Question: I am developing an ordering food widget for a restaurant website(Please see the attached picture below). I use iframe to display menus with scroll abled. And i have hide the scroll bar in css. But it is strange that there is a bar displayed on the right hand side and I have no idea that it is. Also, this bar appears only in Windows chrome, not in Mac chrome on safari.

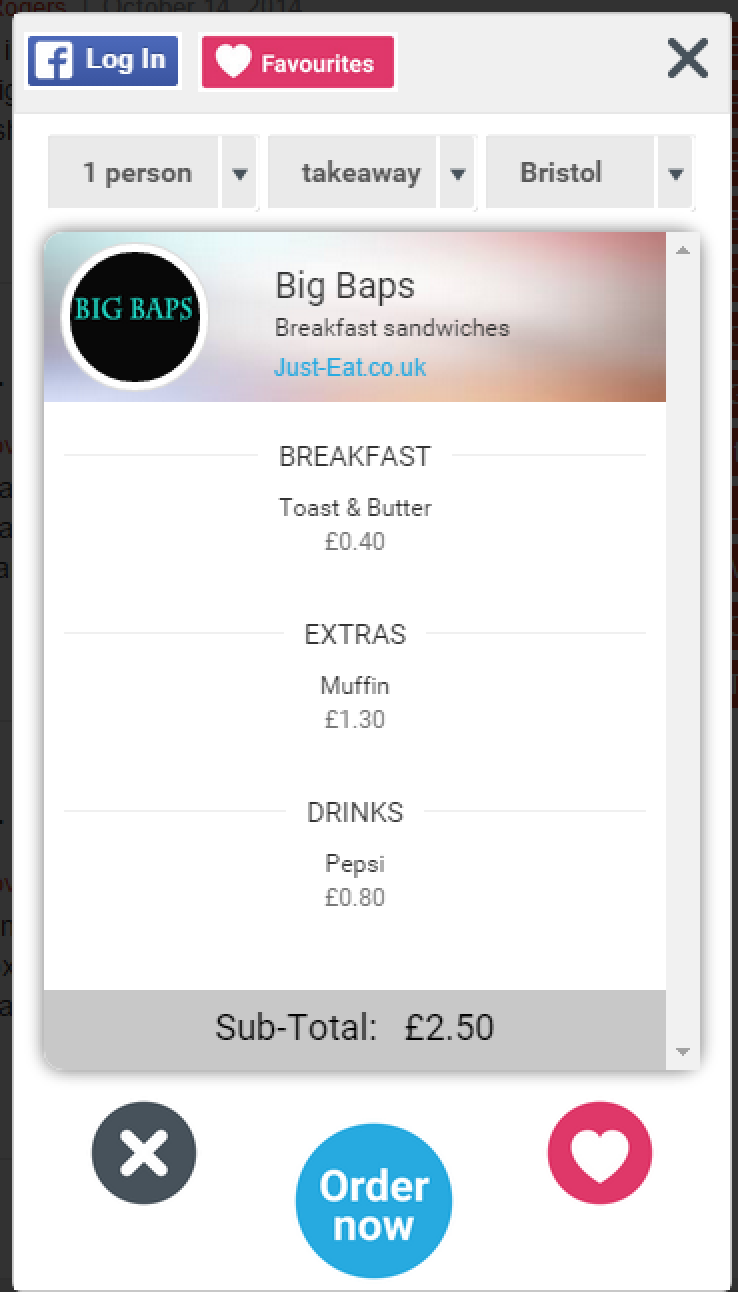
Answer: The only Draw Back here is you have to use a Div Container outside the IFrame.
Tested in android and ios Device.
'''
<div class="outerCon">
<iframe src="https://bing.com"
class="foo"
seamless="seamless">
</iframe>
</div>
'''
'''
.outerCon{
overflow:hidden;
height:500px;
width:600px;
}
.outerCon iframe{
width:inherit;
height:inherit:
overflow-x : hidden;
overflow-y: scroll;
}
.outerCon iframe::-webkit-scrollbar {
display: none;
}
'''
<URL>